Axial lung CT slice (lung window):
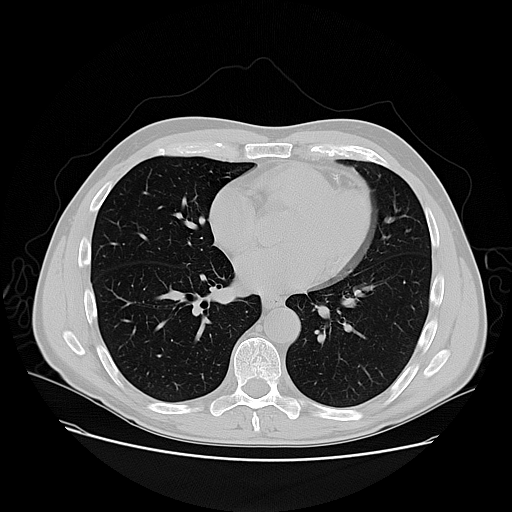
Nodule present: no